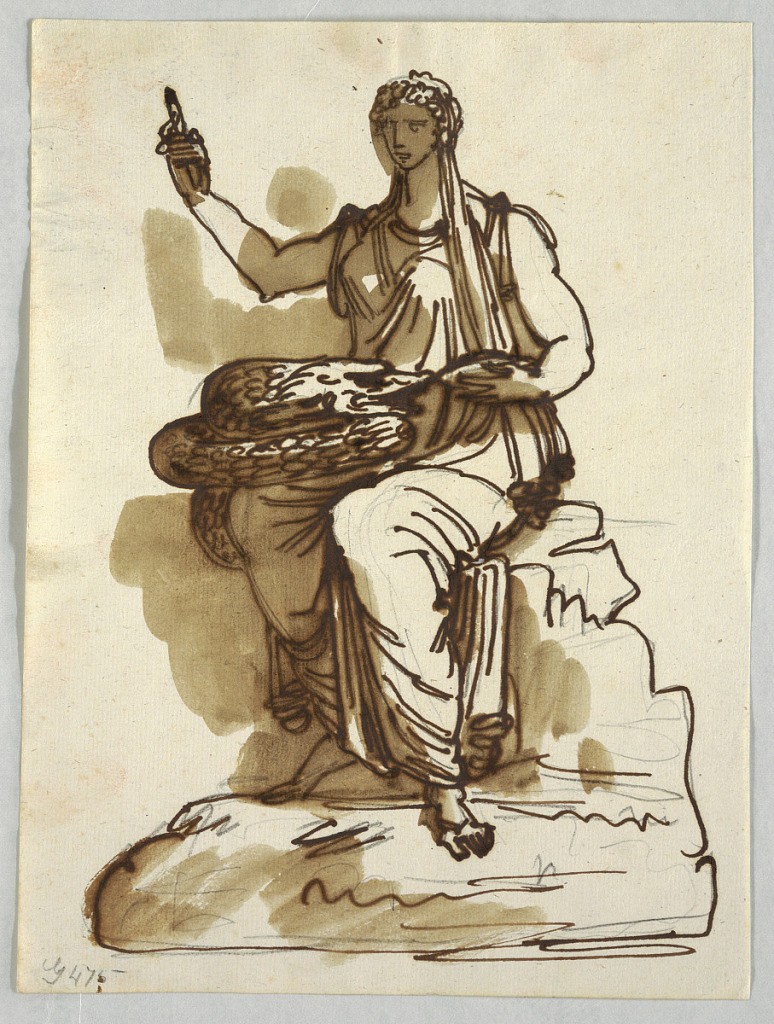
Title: Hygeia, after an Antique Statue in Giustiniani Collection, Rome
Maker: Felice Giani, Italian, 1758–1823
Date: ca. 1820
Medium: Pen and ink, brush and bistre wash, traces of graphite on laid paper
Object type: Drawing
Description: Woman seated upon rock, raises her right hand with device. Coiling snake sits in her lap while her left hand holds its head.